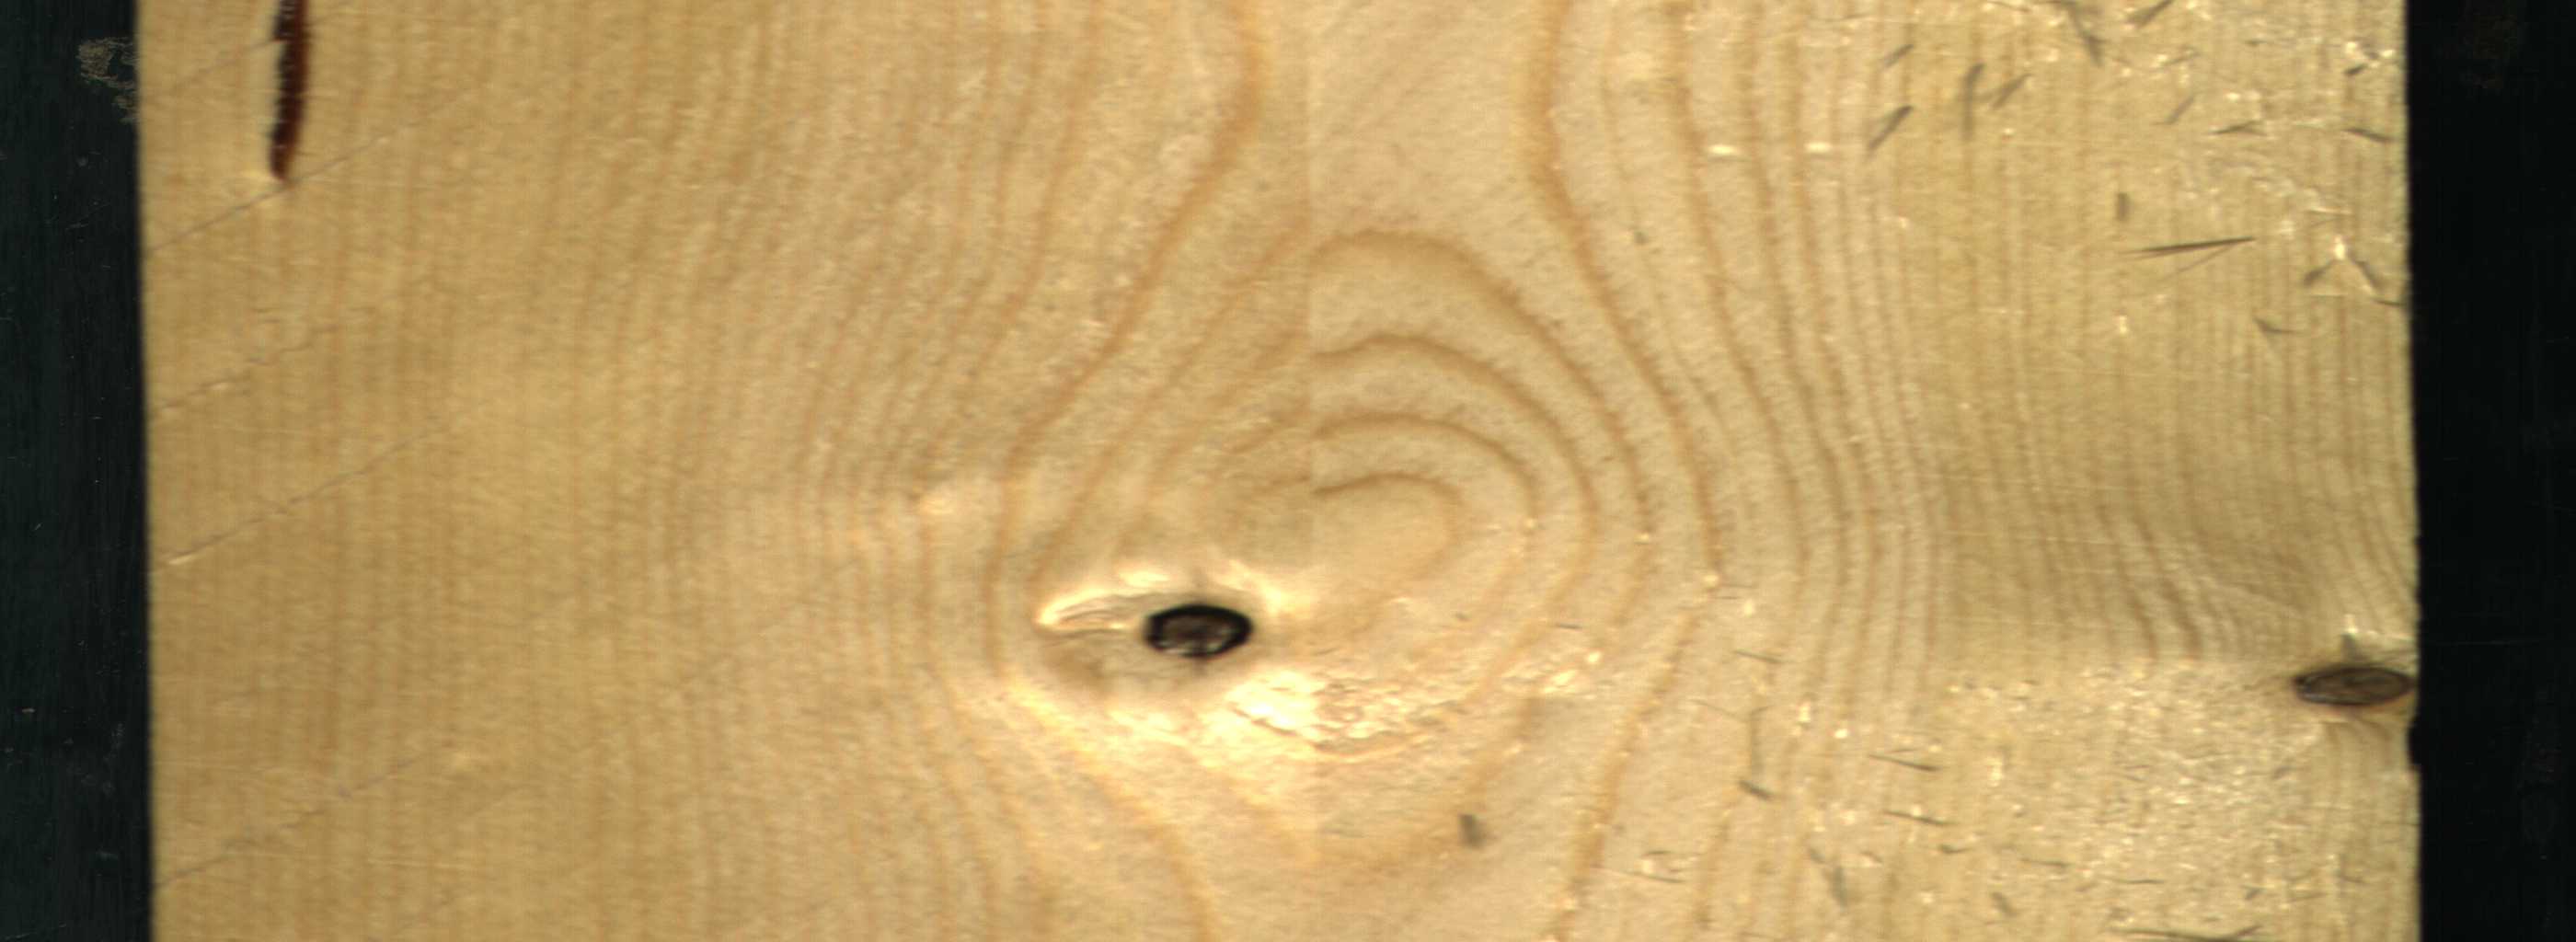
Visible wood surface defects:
resin
Dead_Knot
Dead_Knot